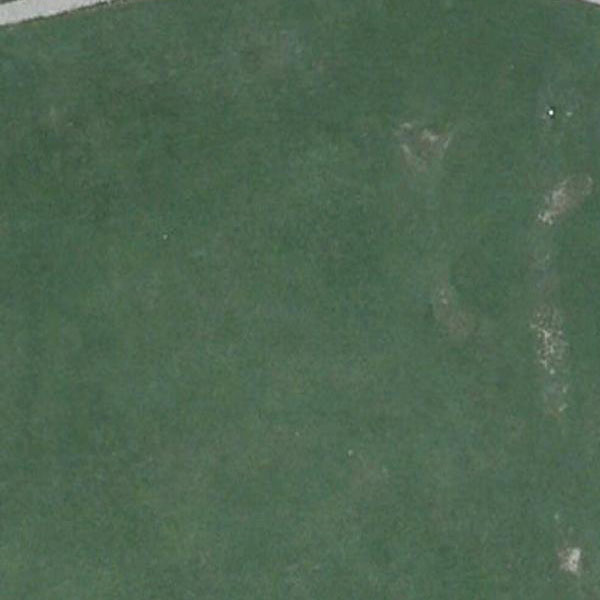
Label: Meadow